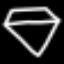
Label: diamond